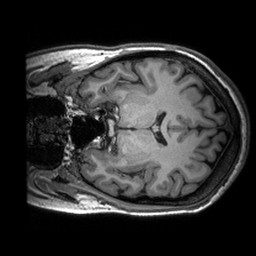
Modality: T1w
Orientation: coronal
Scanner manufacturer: siemens
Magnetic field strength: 3 T
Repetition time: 2.53 s
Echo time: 0.00288 s